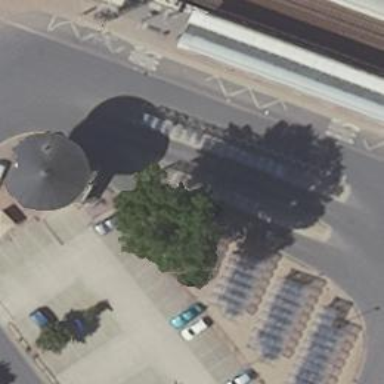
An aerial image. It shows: Bus station which is also public transport station.